Interaction volume radius: 10 \u00c5
Interaction volume height: 35 \u00c5
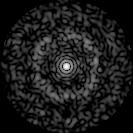
Disorder parameter: 0.8242